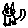
Label: cat